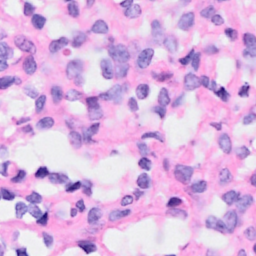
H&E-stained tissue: Breast